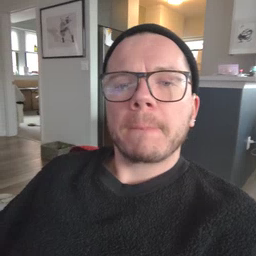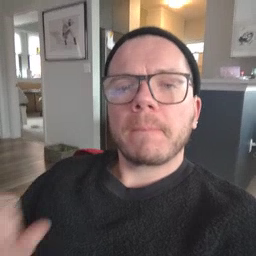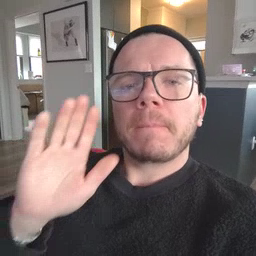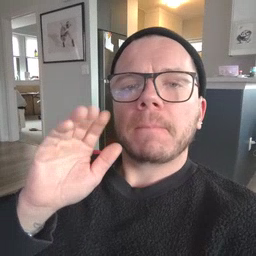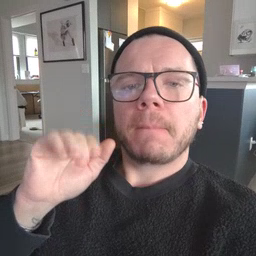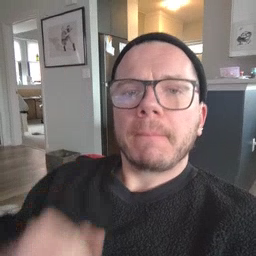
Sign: bye